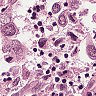
Metastatic tissue present: yes